Field crop: maize
Growth stage: 2
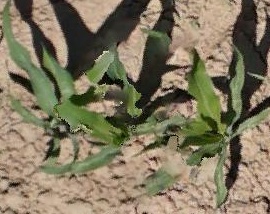
Species: maize